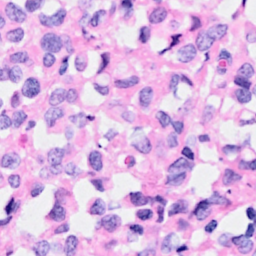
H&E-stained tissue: Breast